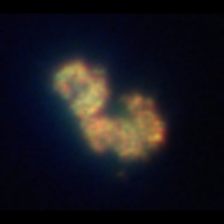
Taxon: Unknown_detritus
Group: Unknown